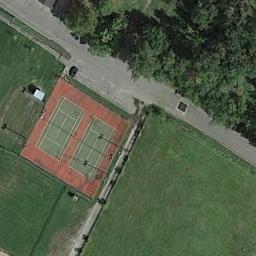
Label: tennis_court